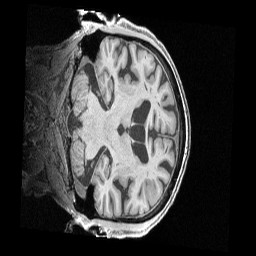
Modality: T1w
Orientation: coronal
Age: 74
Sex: male
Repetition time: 2.4 s
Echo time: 0.00222 s